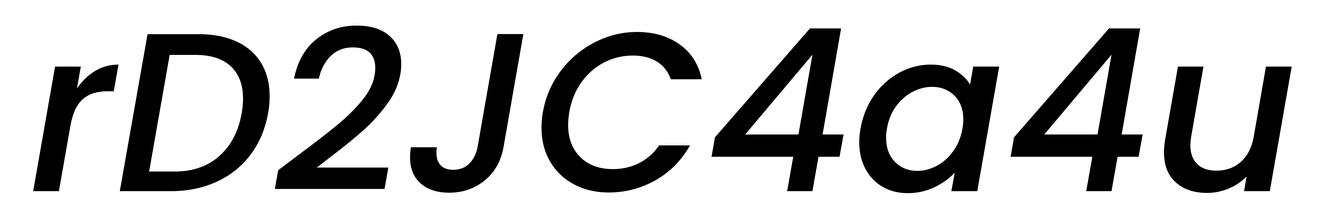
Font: Poppins-MediumItalic